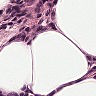
Metastatic tissue present: no